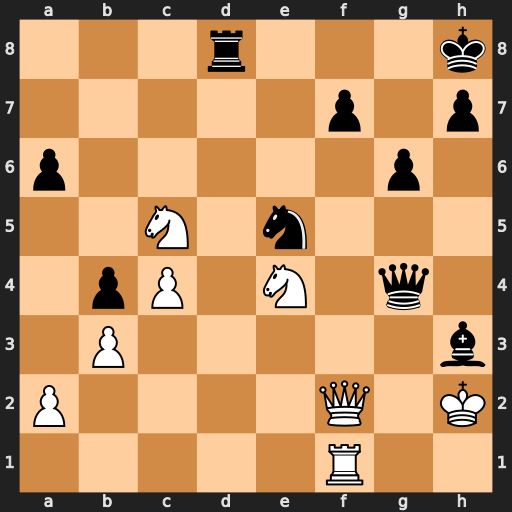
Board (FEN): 3r3k/5p1p/p5p1/2N1n3/1pP1N1q1/1P5b/P4Q1K/5R2
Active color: w
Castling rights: -
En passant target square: -
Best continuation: Qf6+ Kg8 Qxd8+